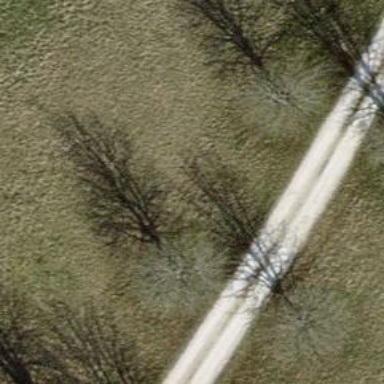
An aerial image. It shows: Row of trees in natural setting.